五年级 · 计数
(8 分) 李明和林晓为了参加学校-分钟投篮比赛, 提前一周进行训练, 每天测试的投中个数如下表 (单位: 个) 。

| (第几天 <br> 投中 | 1 | 2 | 3 | 4 | 5 | 6 | 7 |
| :--- | :--- | :--- | :--- | :--- | :--- | :--- | :--- |
| 李甠名 |  |  |  |  |  |  |  |
| 林晓 | 4 | 7 | 6 | 8 | 9 | 9 | 11 |

根据下面的折线统计图，回答问题。

李明、林晓一周训练成绩折线统计图


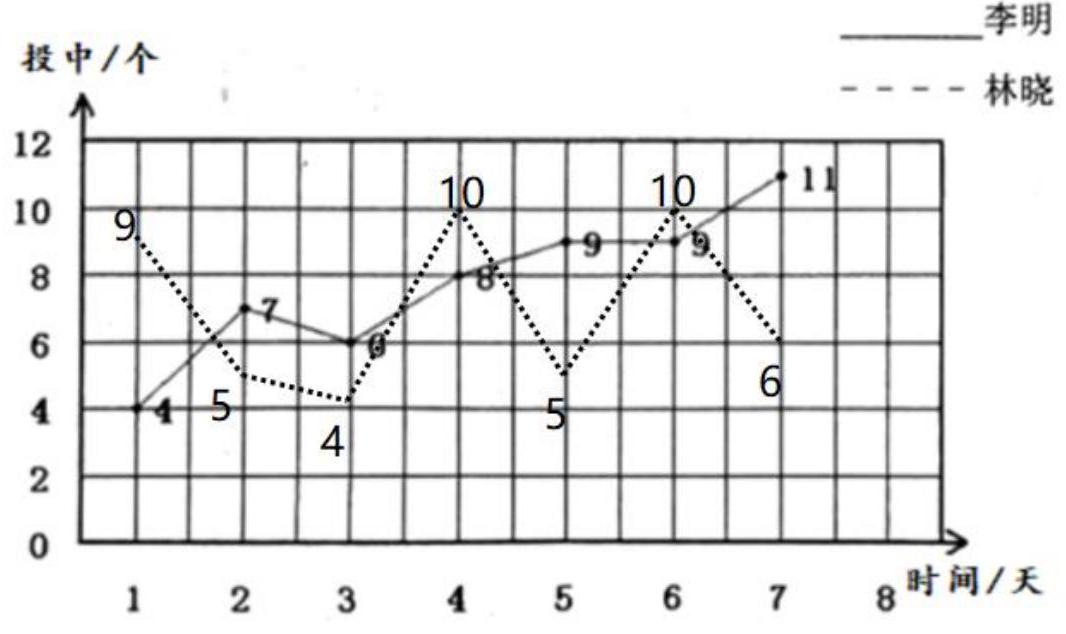
答案: ( 1 )

(2) 6

(3) 7

(4) 李明